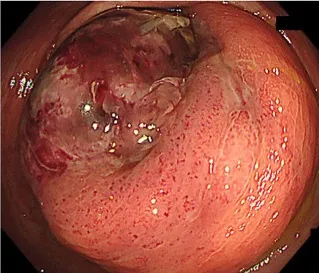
Total colonoscopy. (B) The tip of the intussusception was red and had formed an ulcer.
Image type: endoscopy (gi_endoscopy)